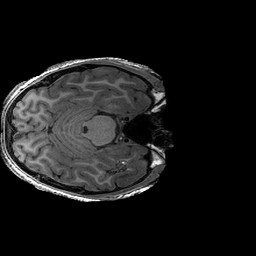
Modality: T1w
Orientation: axial
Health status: ill
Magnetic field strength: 3 T